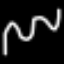
Label: squiggle